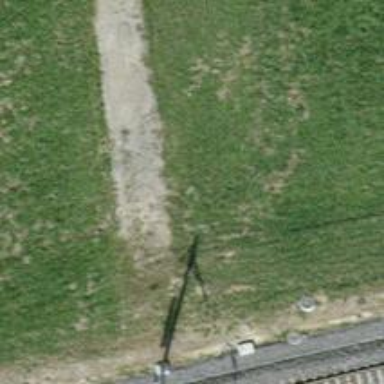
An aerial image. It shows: Track with compacted grade1 surface.